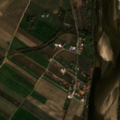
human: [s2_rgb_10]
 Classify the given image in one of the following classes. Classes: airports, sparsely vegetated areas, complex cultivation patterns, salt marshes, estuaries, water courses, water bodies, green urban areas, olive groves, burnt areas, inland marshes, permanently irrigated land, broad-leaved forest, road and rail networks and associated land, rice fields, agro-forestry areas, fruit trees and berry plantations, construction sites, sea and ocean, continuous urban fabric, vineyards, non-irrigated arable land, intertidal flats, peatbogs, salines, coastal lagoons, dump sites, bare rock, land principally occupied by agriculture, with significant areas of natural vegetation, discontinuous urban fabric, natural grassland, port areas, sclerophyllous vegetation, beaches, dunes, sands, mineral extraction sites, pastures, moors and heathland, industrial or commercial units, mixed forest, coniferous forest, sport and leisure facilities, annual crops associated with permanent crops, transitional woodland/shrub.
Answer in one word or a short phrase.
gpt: permanently irrigated land, complex cultivation patterns, water courses